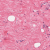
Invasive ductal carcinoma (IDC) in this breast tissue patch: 0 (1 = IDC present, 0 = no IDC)